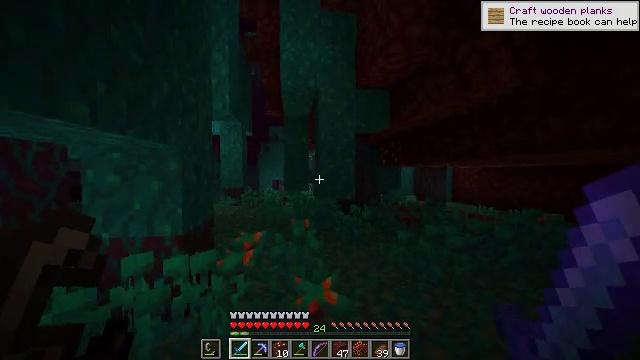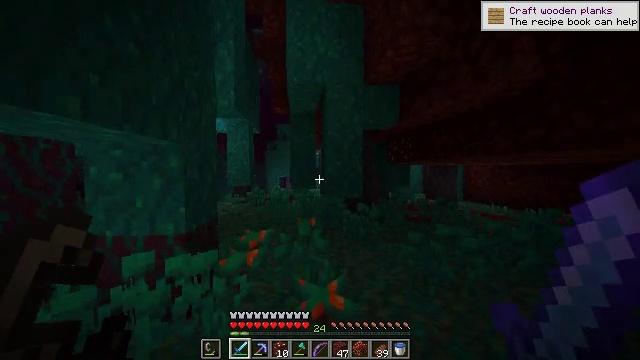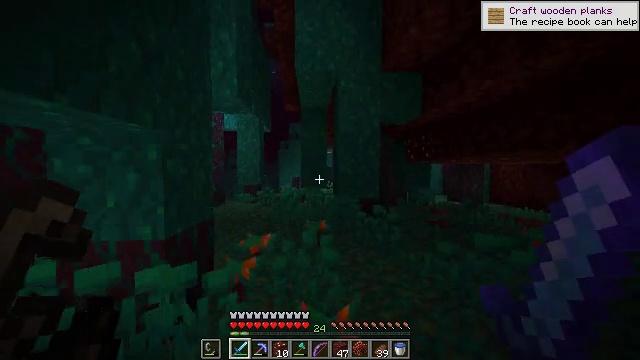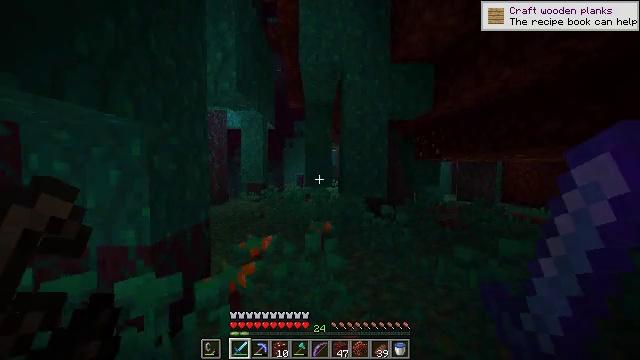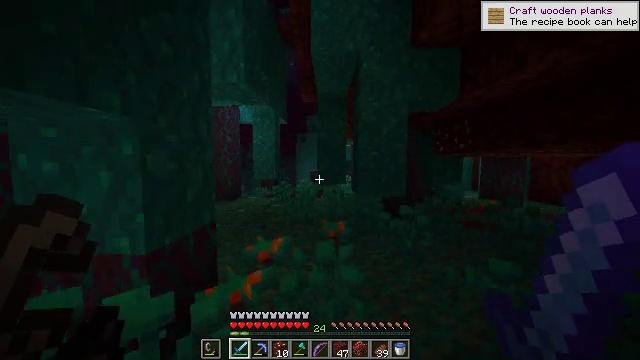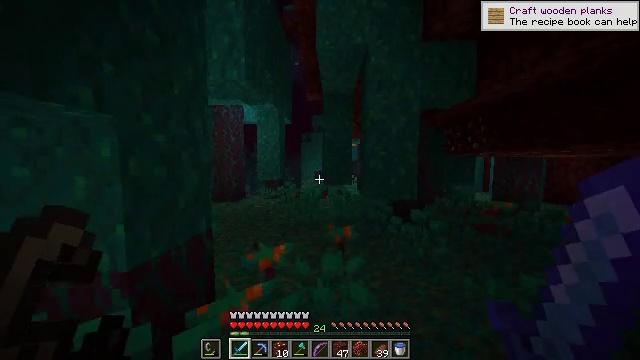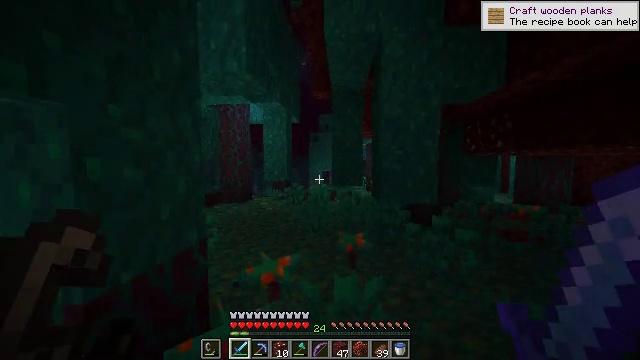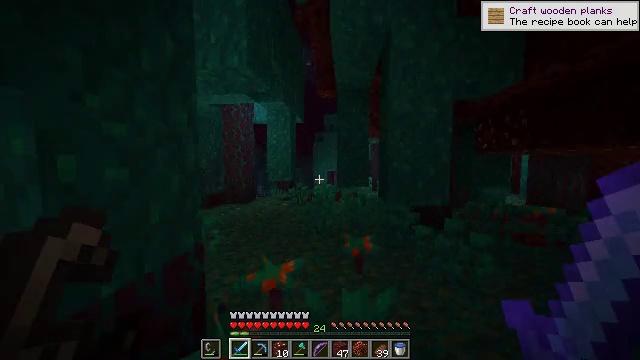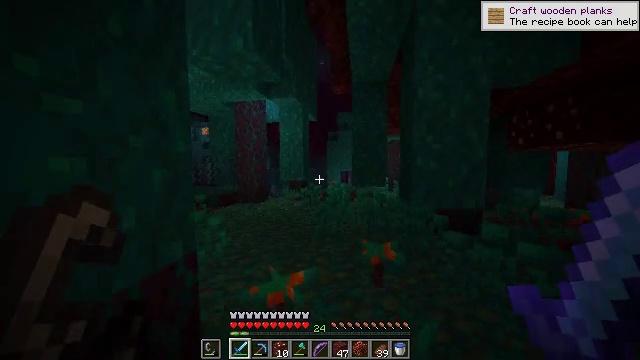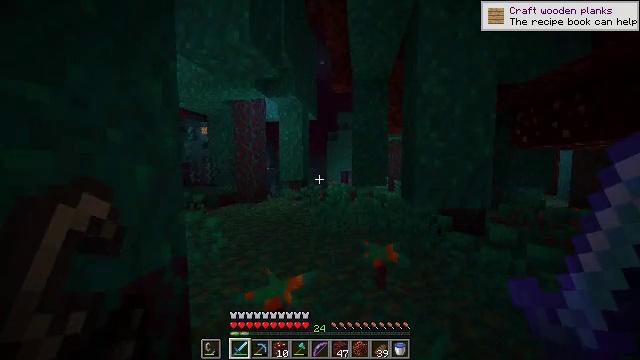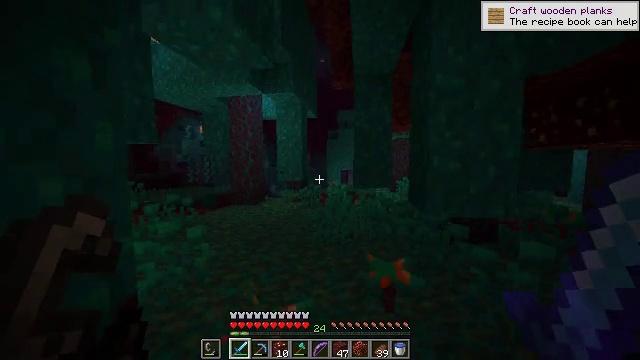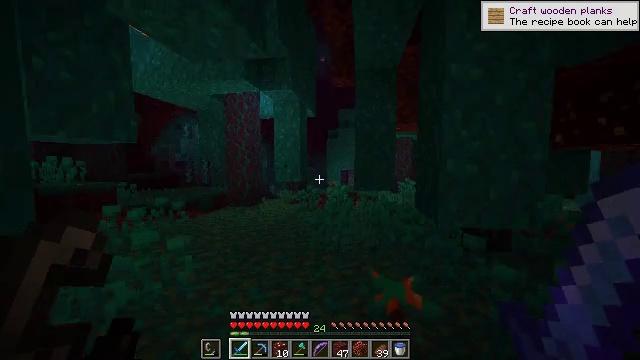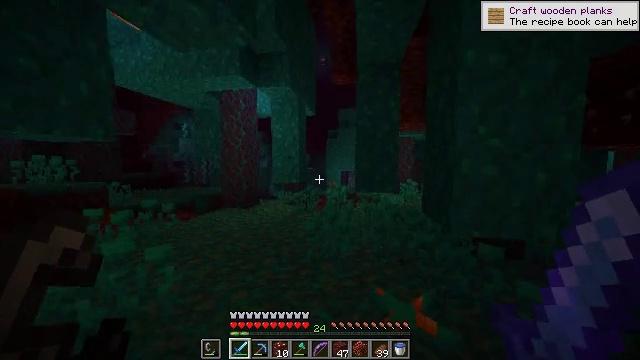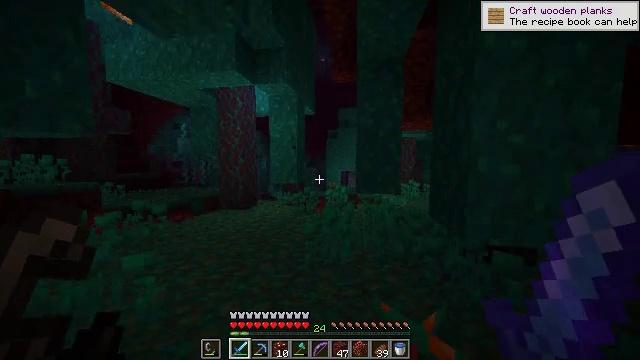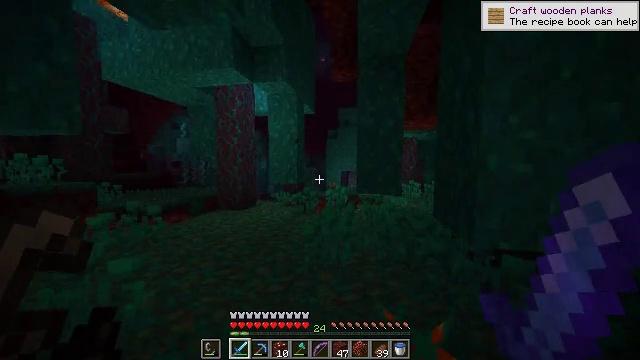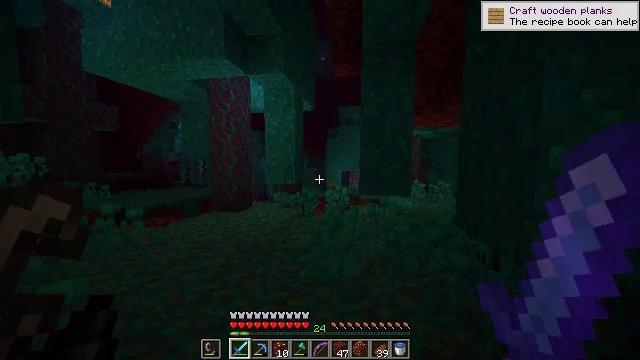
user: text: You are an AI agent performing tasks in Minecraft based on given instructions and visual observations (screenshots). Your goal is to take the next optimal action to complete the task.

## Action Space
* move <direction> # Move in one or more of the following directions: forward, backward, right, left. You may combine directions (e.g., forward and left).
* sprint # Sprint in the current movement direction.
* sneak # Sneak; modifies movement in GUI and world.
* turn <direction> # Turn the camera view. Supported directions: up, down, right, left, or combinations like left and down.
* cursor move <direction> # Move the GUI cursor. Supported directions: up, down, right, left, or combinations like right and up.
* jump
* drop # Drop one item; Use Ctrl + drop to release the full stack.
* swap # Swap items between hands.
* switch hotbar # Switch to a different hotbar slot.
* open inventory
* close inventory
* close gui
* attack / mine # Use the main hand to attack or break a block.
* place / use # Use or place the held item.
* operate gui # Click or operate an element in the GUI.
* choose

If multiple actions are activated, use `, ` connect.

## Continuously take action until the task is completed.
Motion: motion action
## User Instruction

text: Clear the fire from the area.
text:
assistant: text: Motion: move forward, sprint, turn left
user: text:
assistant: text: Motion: move forward, sprint, turn left
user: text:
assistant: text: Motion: move forward, sprint, turn left
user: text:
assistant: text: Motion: move forward, sprint, turn left and down
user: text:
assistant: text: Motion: move forward, sprint, turn left
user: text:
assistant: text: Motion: move forward, sprint, turn left
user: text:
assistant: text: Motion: move forward, sprint, turn left
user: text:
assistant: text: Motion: move forward, sprint, turn left
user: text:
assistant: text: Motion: move forward, sprint
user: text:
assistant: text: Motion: move forward, sprint
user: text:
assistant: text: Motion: move forward, sprint
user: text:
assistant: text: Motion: move forward, sprint
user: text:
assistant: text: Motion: move forward, sprint
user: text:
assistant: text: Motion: move forward, sprint
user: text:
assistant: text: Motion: move forward, sprint
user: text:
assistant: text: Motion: move forward, sprint
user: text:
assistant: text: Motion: move forward, sprint
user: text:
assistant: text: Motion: move forward, sprint, switch to hotbar 2
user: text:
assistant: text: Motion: move forward, sprint, switch to hotbar 2
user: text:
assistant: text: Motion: move forward, sprint, turn right, switch to hotbar 2
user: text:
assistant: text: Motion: move forward, sprint, turn down, switch to hotbar 2
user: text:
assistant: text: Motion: move forward, sprint, turn down
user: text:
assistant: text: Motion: move forward, sprint
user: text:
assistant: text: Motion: move forward, sprint, turn down
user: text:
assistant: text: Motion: move forward, sprint
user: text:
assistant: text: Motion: move forward, sprint, turn right and down
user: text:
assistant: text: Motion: move forward, sprint
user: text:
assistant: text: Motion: move forward, sprint
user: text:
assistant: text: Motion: move forward, sprint
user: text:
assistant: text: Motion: move forward, sprint, turn down